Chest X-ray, AP view. Patient: 66 years old, sex F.
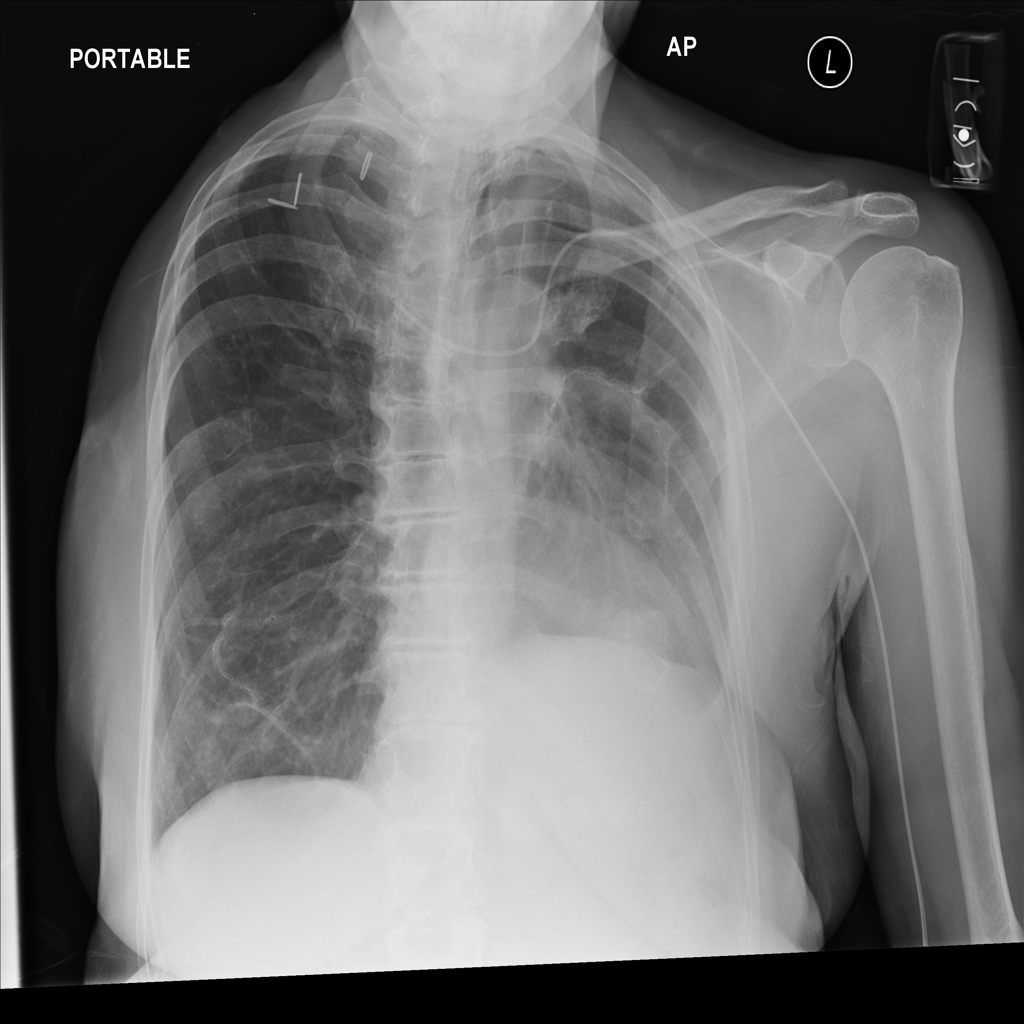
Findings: No Finding